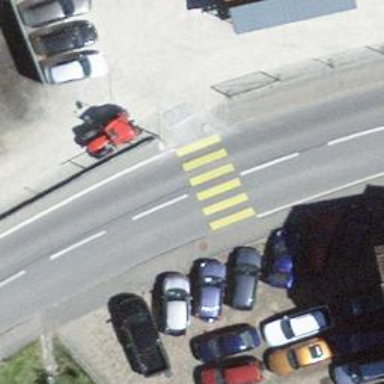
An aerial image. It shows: Marked crossing with zebra stripes on the road.